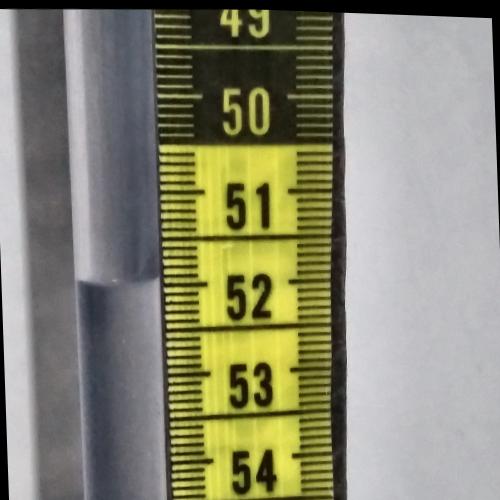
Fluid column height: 51.9 cm